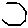
Label: hexagon